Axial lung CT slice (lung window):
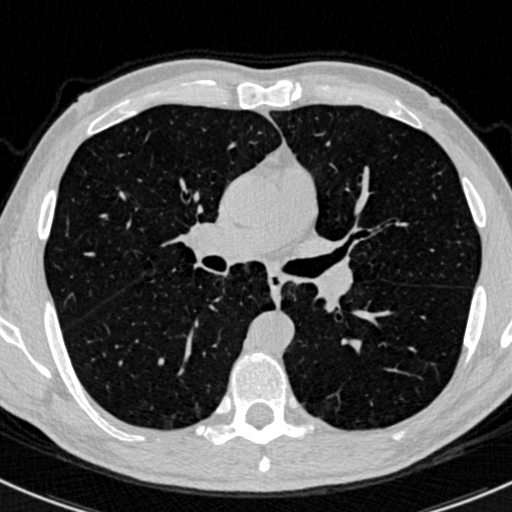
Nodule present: no